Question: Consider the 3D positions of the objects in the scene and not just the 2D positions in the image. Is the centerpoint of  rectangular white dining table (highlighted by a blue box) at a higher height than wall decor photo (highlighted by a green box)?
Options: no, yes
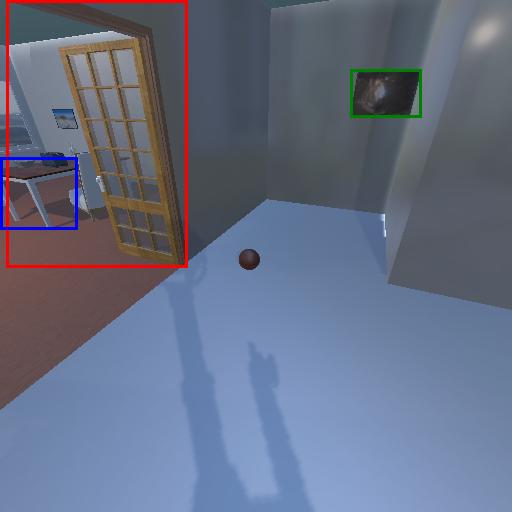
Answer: no